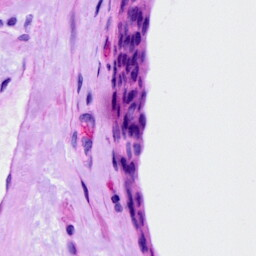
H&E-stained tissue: Ovarian